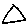
Label: triangle